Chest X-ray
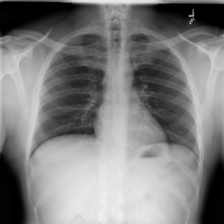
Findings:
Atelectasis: negative
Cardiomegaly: negative
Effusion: negative
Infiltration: negative
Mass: negative
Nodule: negative
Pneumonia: negative
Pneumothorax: negative
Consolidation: negative
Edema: negative
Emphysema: negative
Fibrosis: negative
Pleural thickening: negative
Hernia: negative